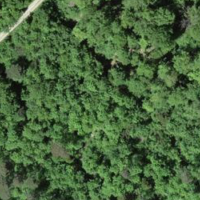
EUNIS habitat code: 44
Species observed at this site:
Cardamine heptaphylla